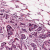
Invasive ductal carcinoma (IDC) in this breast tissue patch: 1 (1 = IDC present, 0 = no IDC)